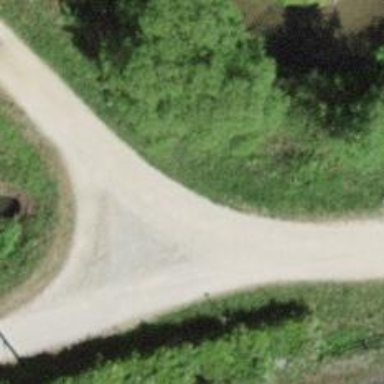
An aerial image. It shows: Footway.